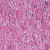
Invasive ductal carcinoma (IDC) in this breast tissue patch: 1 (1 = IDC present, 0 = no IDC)